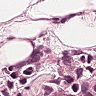
Metastatic tissue present: yes